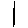
Label: line